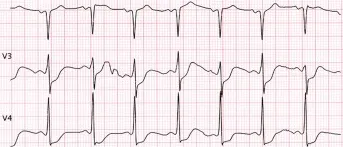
Electrocardiogram performed at day 1 revealing ST-segment depression in the inferior (II-III-aVF) and precordial (V3 through V6) leads.
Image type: electrography (ekg)